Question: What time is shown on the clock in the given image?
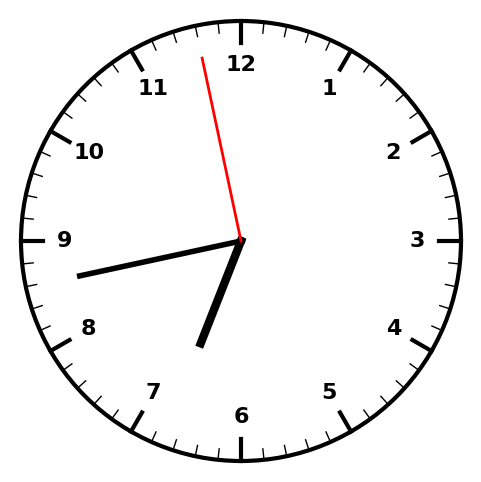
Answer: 06:42:58